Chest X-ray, PA view. Patient: 30 years old, sex M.
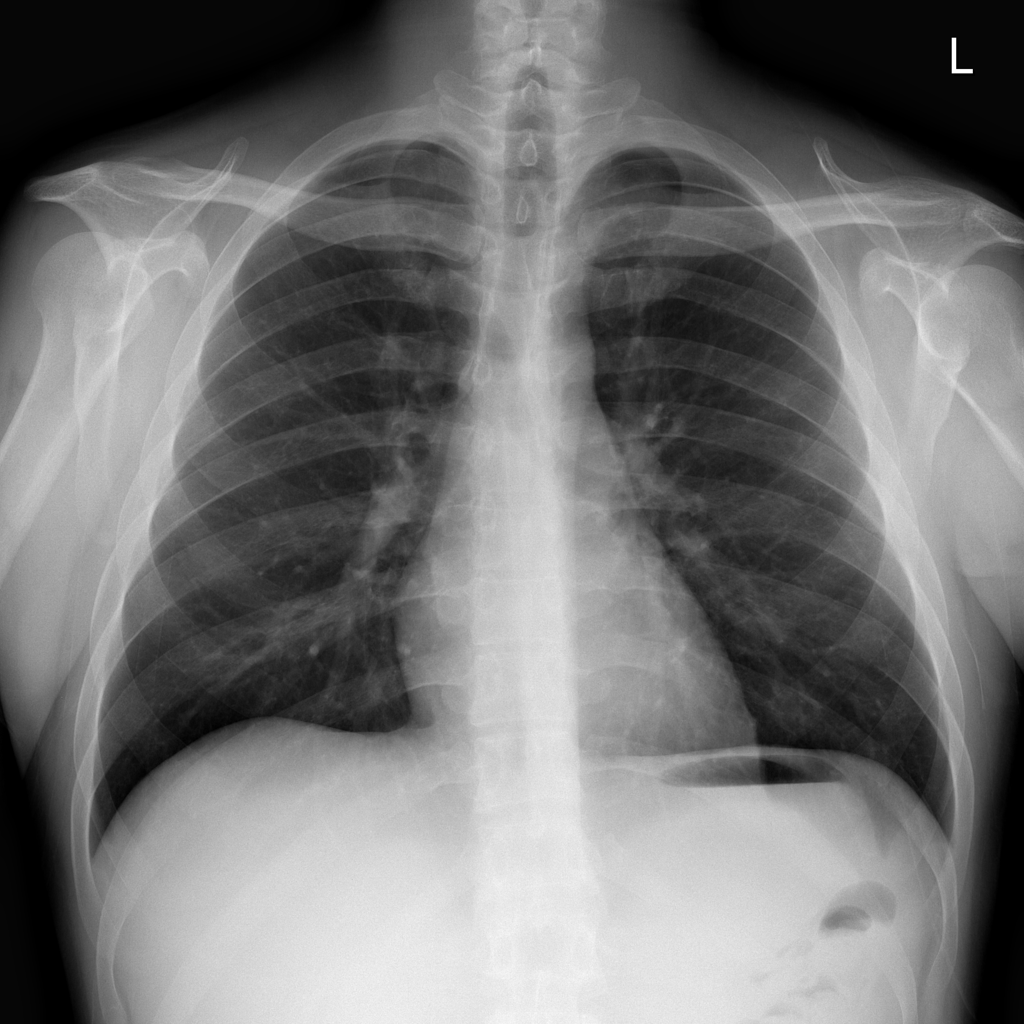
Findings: No Finding